Question: while working on my servlet I had this problem:

'''
org.hibernate.HibernateException: /hibernate.cfg.xml not found
org.hibernate.internal.util.ConfigHelper.getResourceAsStream(ConfigHelper.java:173)
org.hibernate.cfg.Configuration.getConfigurationInputStream(Configuration.java:2093)
org.hibernate.cfg.Configuration.configure(Configuration.java:2074)
org.hibernate.cfg.Configuration.configure(Configuration.java:2054)
com.dede.app1st.controller.AddUser.doPost(AddUser.java:26)
javax.servlet.http.HttpServlet.service(HttpServlet.java:650)
javax.servlet.http.HttpServlet.service(HttpServlet.java:731)
org.apache.tomcat.websocket.server.WsFilter.doFilter(WsFilter.java:52)
'''
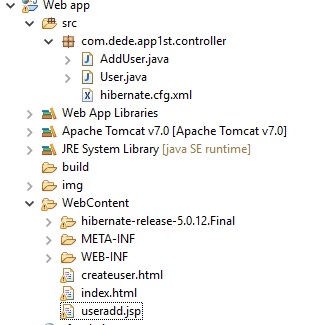
Answer: hibernate.cfg.xml seems to be searched in your classpath root, but is located in the subpackage 'com.dede.app1st.controller'. Moving it to the root package should fix the problem.